Question: At each time, any colored ball can be exchanged with the white ball. How many such exchanges are needed at least to make all the red balls arranged in front of the green balls (white ball positions are arbitrary)?
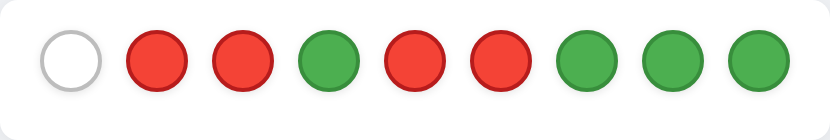
Answer: 2